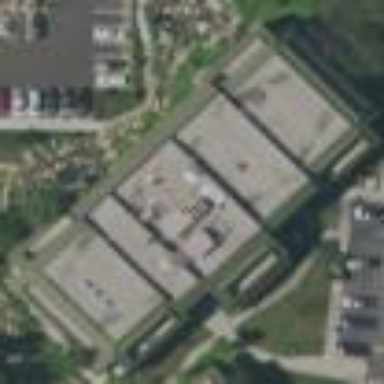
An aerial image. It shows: Commercial building with quadruple saltbox roof shape.